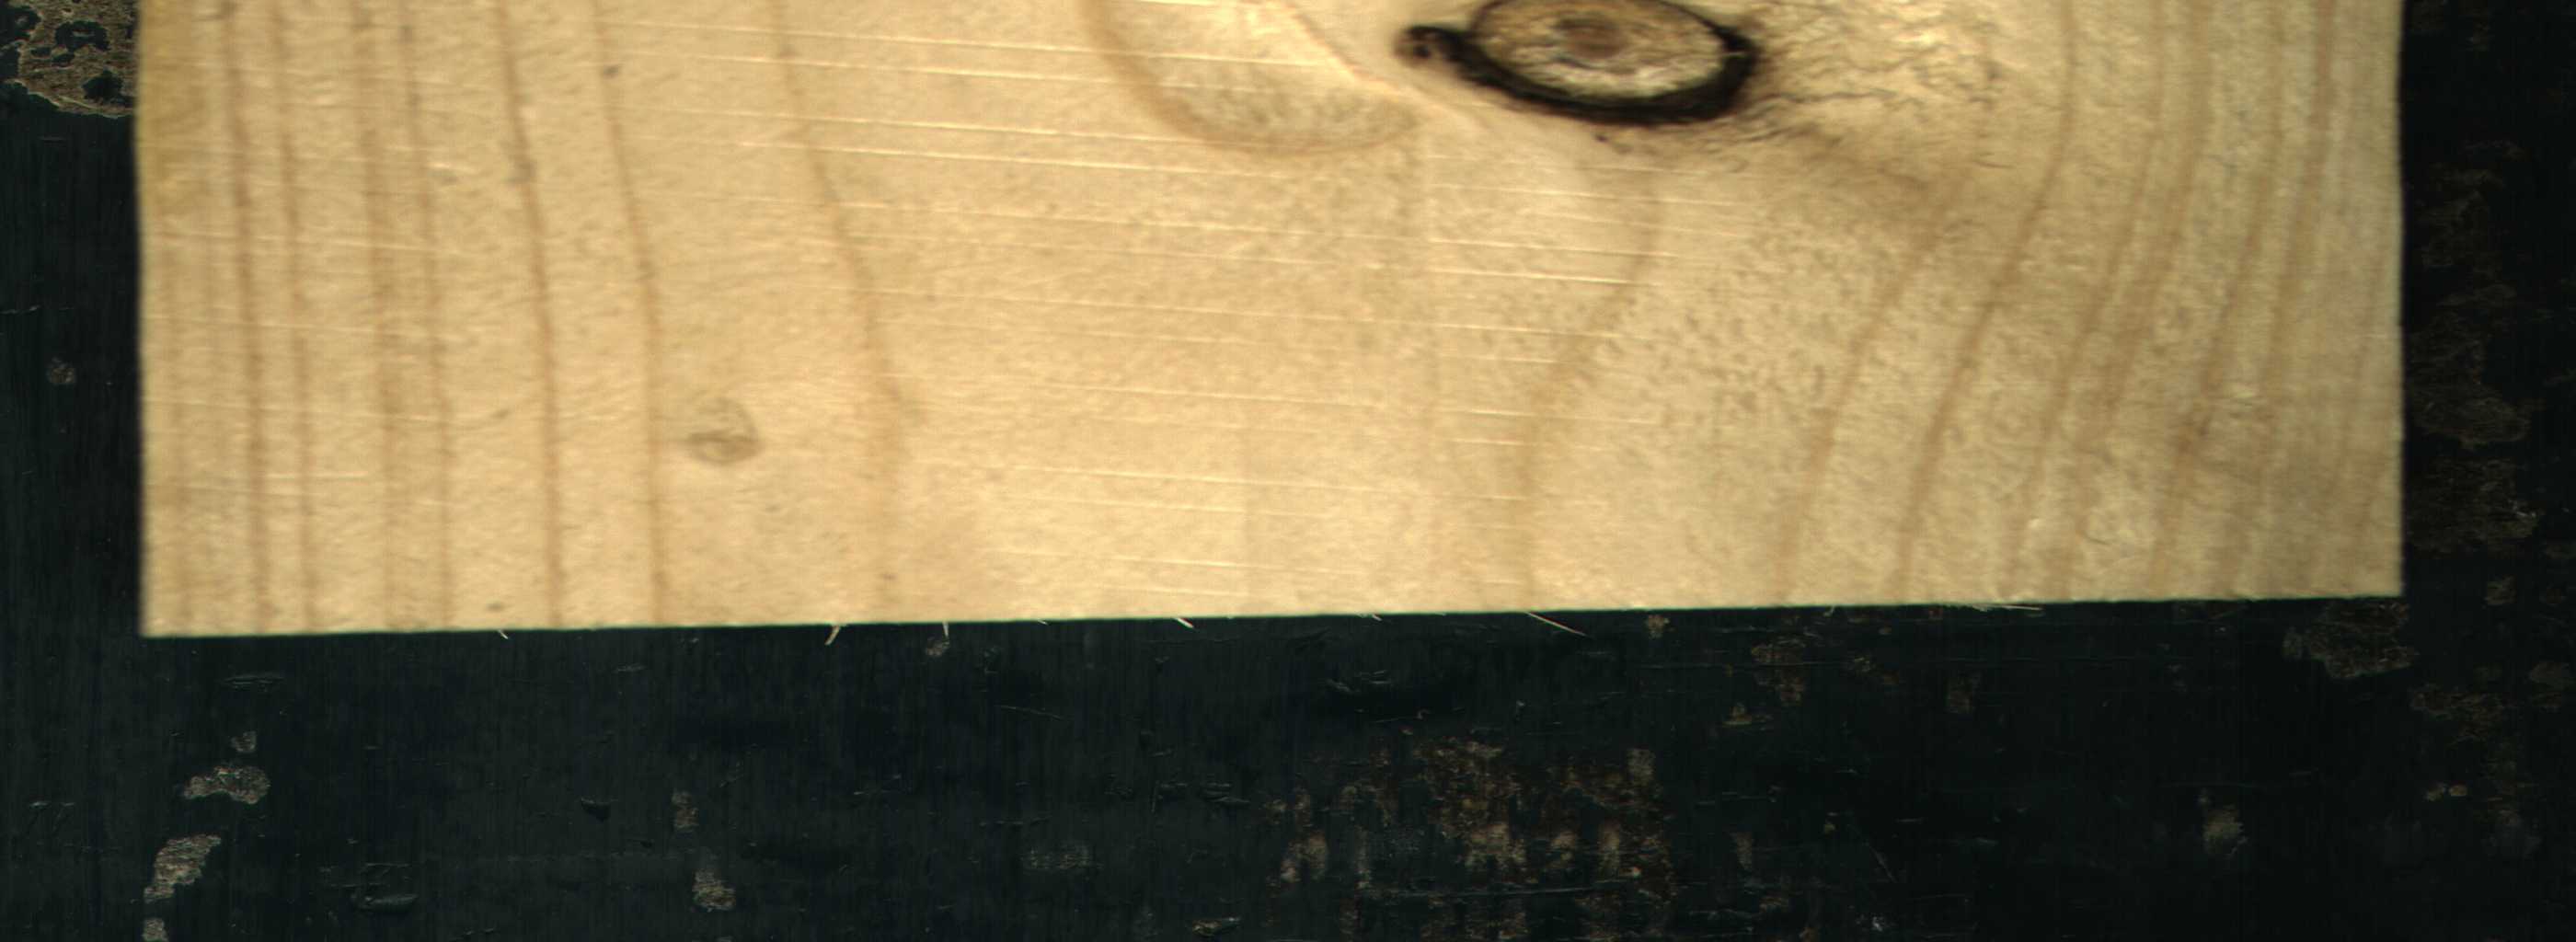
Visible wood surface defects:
Dead_Knot